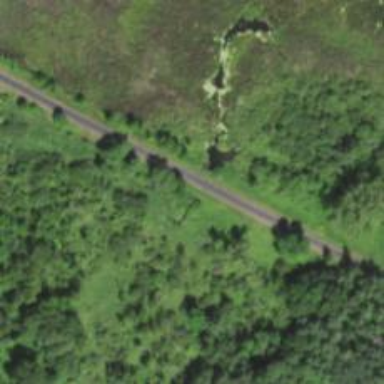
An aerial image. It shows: Culvert tunnel.